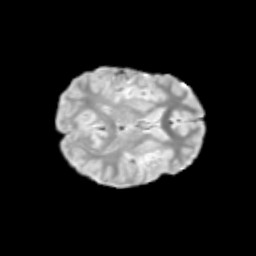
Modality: T2w
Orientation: axial
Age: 11
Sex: female
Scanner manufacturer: siemens
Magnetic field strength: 3 T
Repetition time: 3.8 s
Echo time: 0.07 s